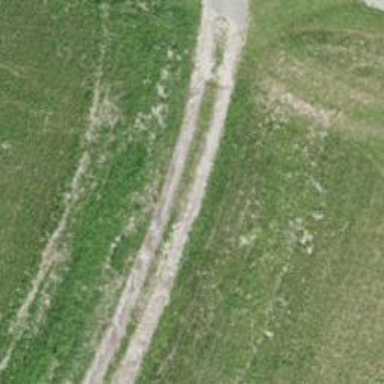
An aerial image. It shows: Gravel track with track type of grade3.